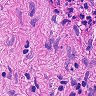
Metastatic tissue present: no